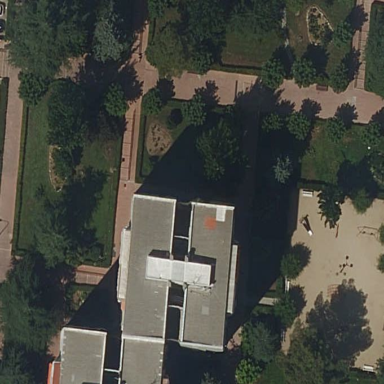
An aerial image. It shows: Residential building.